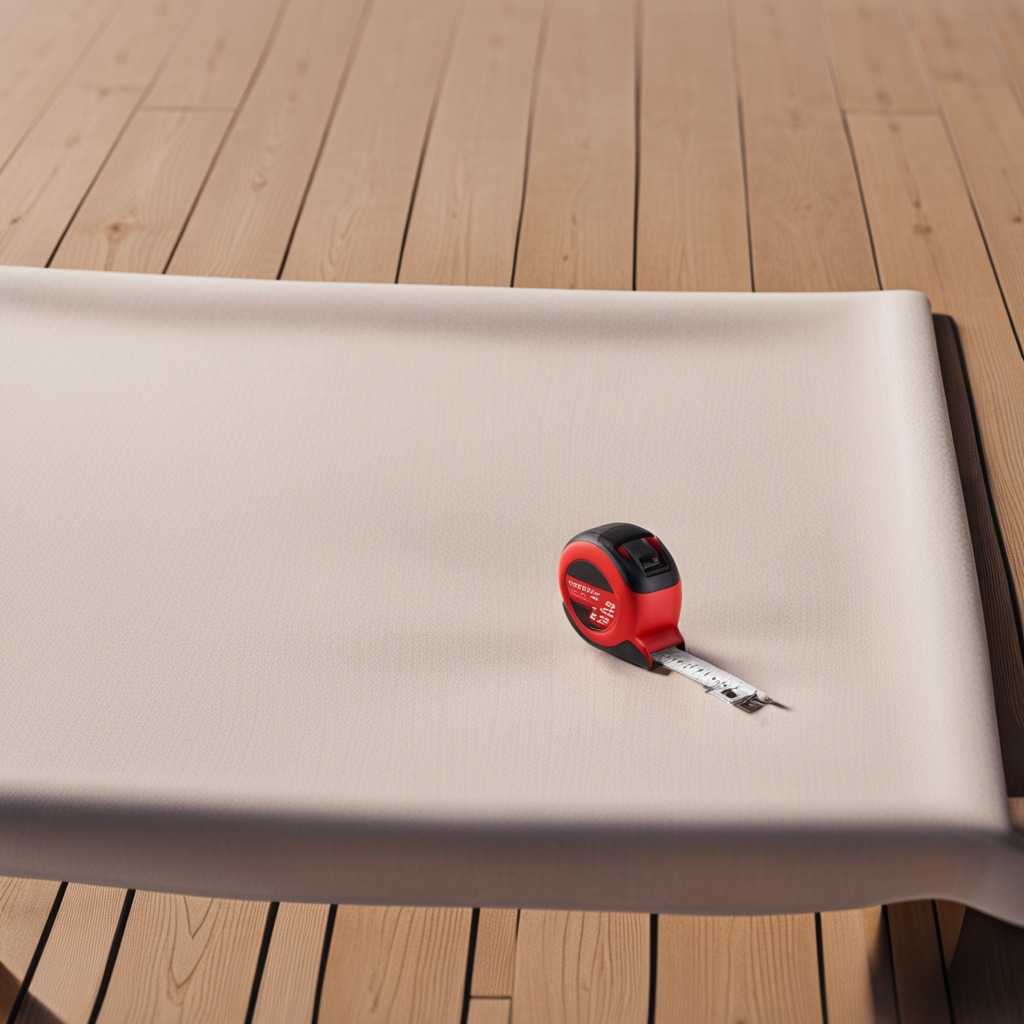
A measuring tape lies on a wooden table.